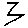
Label: zigzag